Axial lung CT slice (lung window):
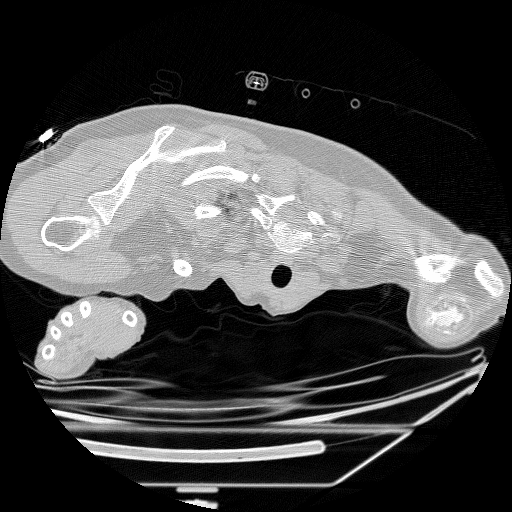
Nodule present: no